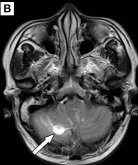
(A-D) Results of preoperative MRI. Patchy long T1 and long T2 signal intensities existed in the bilateral cerebellar hemispheres and vermis. Solid/cystic confounding signal intensities were observed in the enhanced lesion of right cerebellar hemisphere. The solid portion showed iso-T1 and T2 signal intensities, while cystic portion was long T1 and long T2 signal intensities. Enhanced scanning showed remarkable enhancement in solid portion and no enhancement in cystic portion of the mass. The brain stem was compressed, and the fourth ventricle became narrow. The supratentorial ventricle system expanded, with the tonsillar hernia intruded into the spinal canal. The central canal of the cervical cord expanded and strip-shaped long T1 and long T2 signal intensities was found at the level of C2-C6.
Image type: radiology (mri)